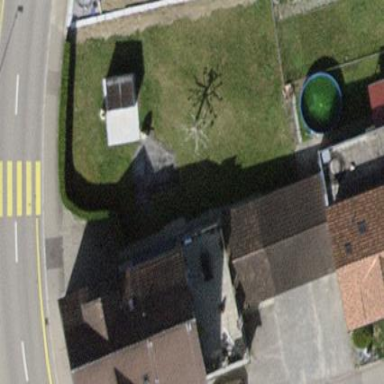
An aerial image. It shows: Semi-detached house.